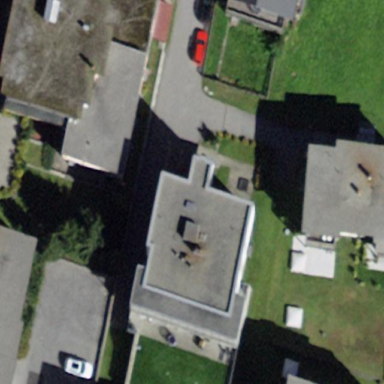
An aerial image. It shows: Building with flat roof.